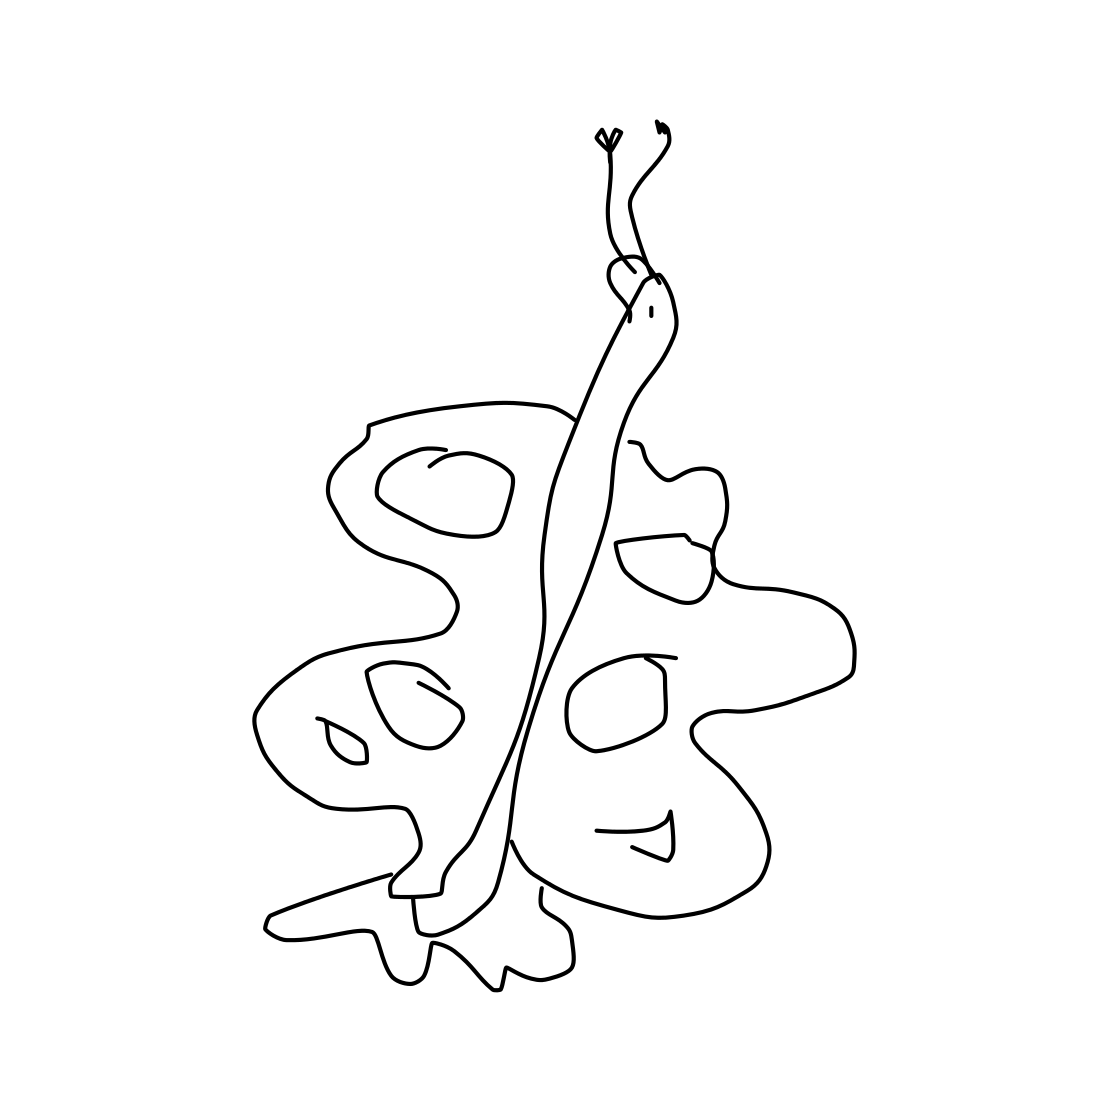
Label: butterfly